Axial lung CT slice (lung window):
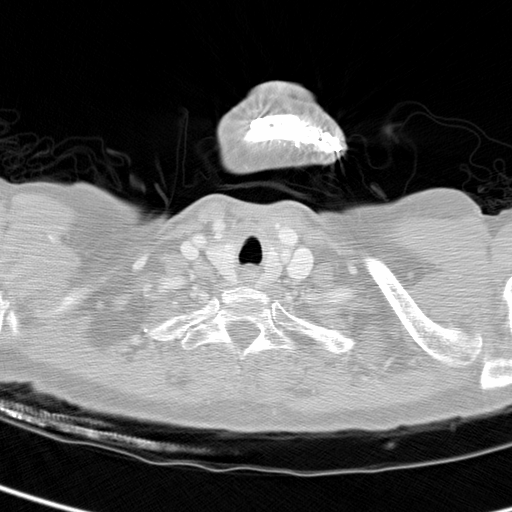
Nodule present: no